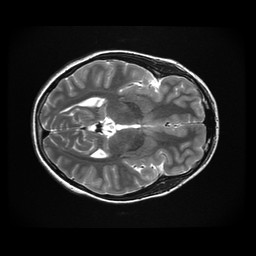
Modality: T2w
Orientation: axial
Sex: female
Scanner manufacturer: ge
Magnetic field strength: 3 T
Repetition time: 5 s
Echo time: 0.1017 s